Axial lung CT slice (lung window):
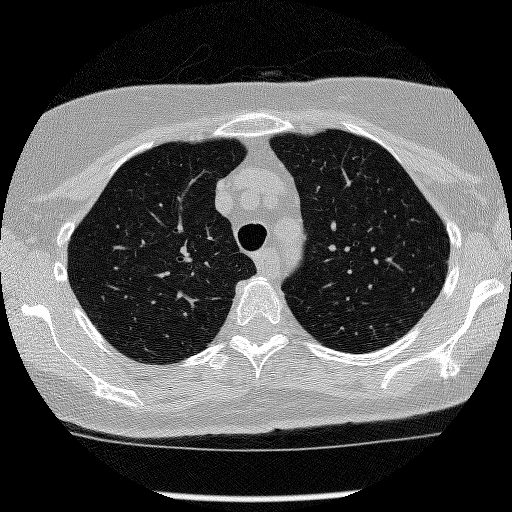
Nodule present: no